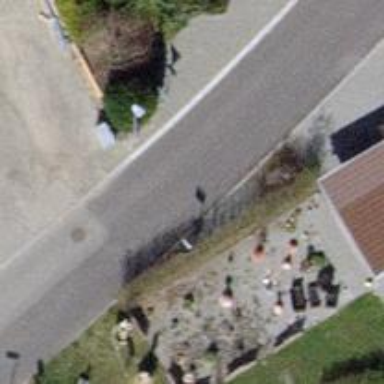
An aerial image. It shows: Bus stop with platform for public transport.